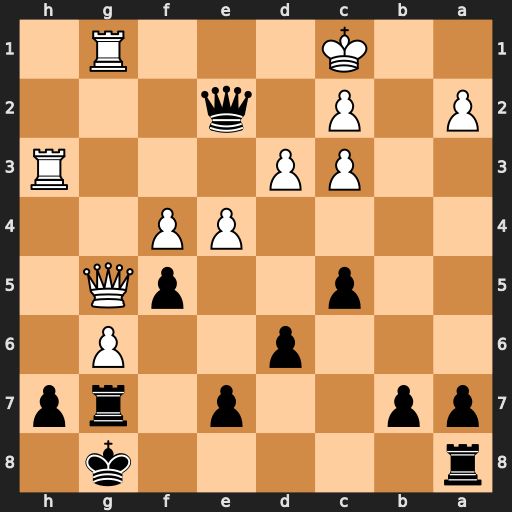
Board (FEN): r5k1/pp2p1rp/3p2P1/2p2pQ1/4PP2/2PP3R/P1P1q3/2K3R1
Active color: b
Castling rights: -
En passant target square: -
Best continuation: Rxg6 Kb2 Rxg5